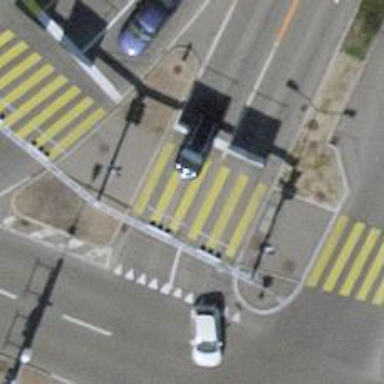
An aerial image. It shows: Zebra crossing with traffic signals.